Brain MRI, t1w sequence, axial 2D slice.
Patient: age 34, sex F, weight 90 kg, height 1.9 m
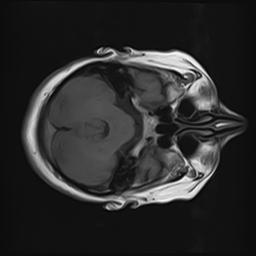